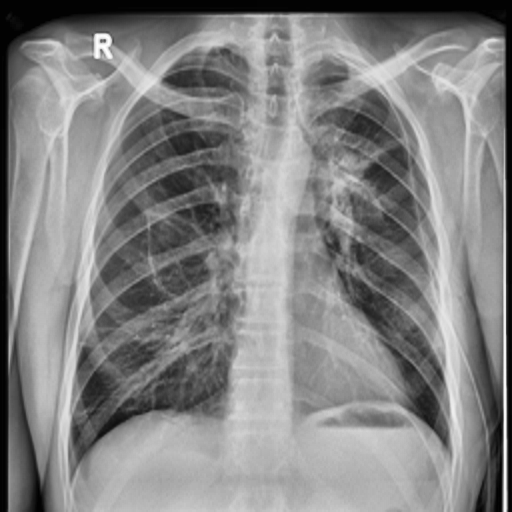
Finding: TUBERCULOSIS